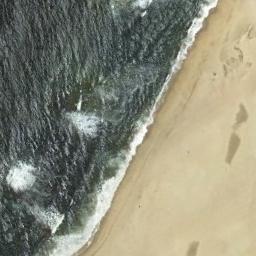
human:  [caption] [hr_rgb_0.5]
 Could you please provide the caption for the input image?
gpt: The beach with khaki sand and the color of the seawater is dark green .

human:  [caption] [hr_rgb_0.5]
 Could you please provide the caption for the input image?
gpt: A wave of dark gray sea and light yellow sand .

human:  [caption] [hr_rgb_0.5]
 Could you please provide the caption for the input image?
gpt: The beach consists of black seawater and a yellow coast .

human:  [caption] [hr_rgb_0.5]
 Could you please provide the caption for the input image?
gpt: There are people playing near the beach .

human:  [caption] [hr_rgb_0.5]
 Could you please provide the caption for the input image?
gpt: There are water marks on the beach .